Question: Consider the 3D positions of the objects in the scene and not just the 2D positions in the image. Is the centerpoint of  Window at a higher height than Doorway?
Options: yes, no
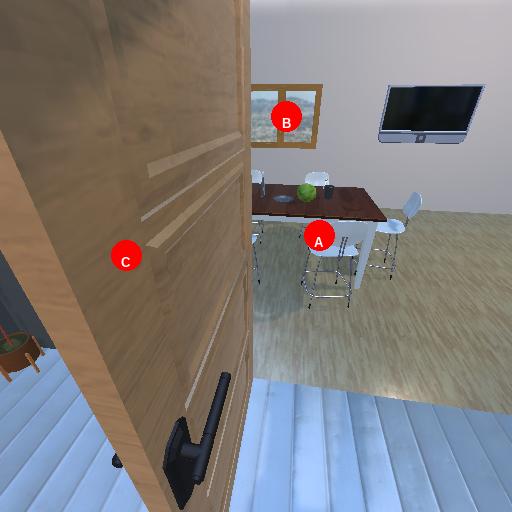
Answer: yes